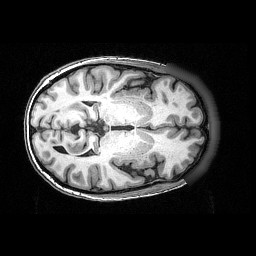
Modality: T1w
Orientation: axial
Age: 60
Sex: female
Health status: ill
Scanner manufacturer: siemens
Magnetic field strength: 3 T
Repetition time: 0.0025 s
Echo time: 0.00336 s